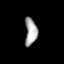
Tissue: prostate
Cell type: T cells
Senescence score: 0.2792
Nuclear area (px): 324
Mean DAPI intensity: 168.664